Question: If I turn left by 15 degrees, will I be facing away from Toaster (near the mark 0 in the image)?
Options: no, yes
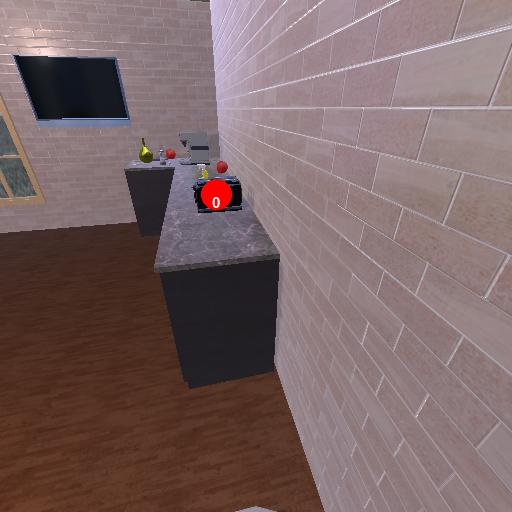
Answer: no